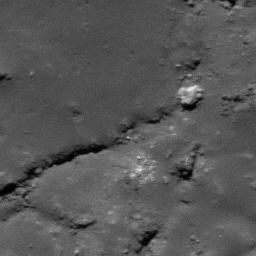
Pit: Tycho 7
Host crater: Tycho
Host type: impact_melt
Lunar coordinates: latitude -42.847, longitude 348.535